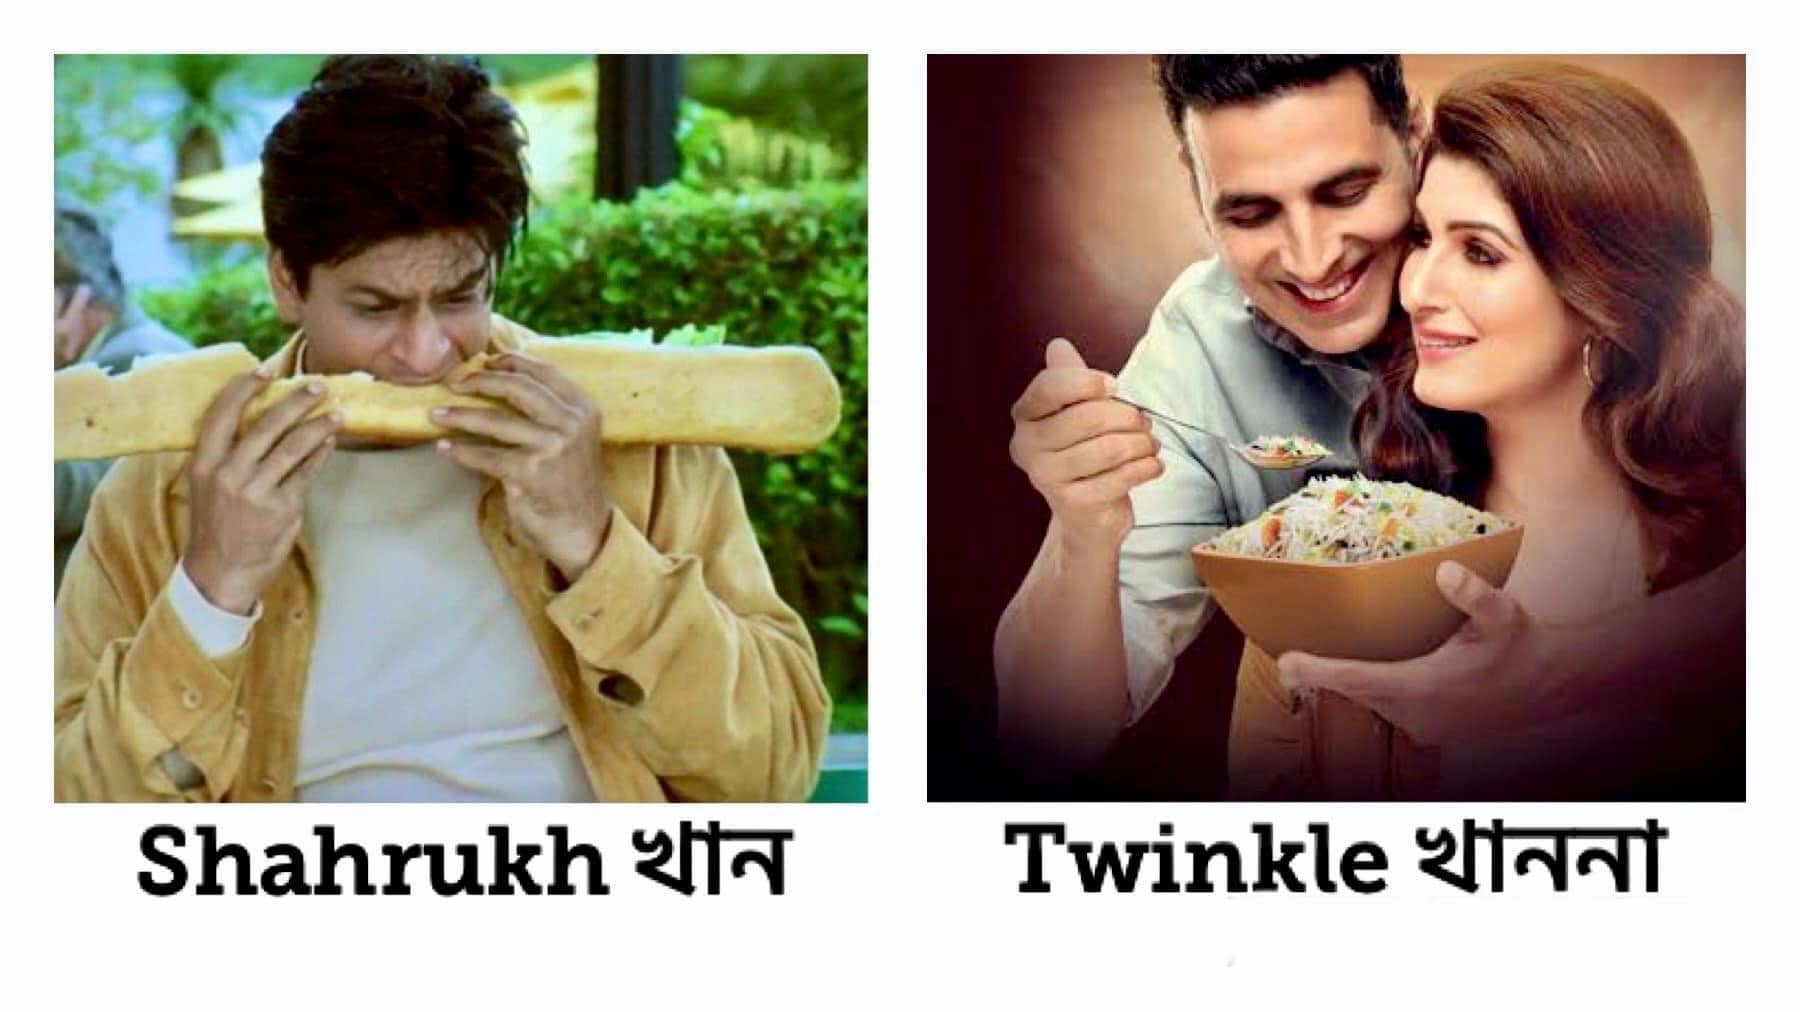
Caption: Shahrukh খান     Twinkle খাননা
Label: non-hate